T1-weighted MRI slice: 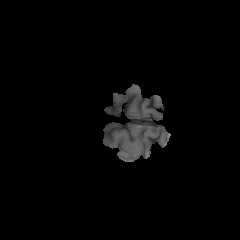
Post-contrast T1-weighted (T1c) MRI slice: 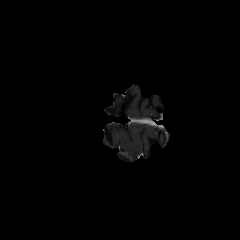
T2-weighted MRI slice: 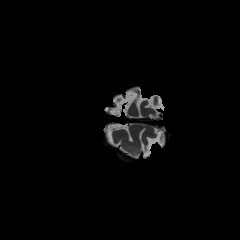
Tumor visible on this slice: yes